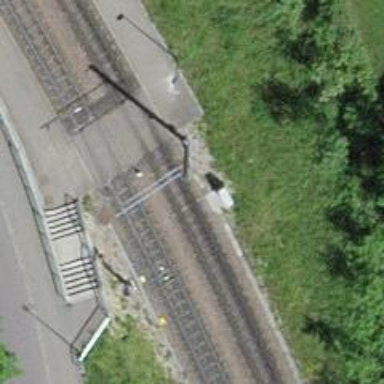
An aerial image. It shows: Uncontrolled railway crossing.